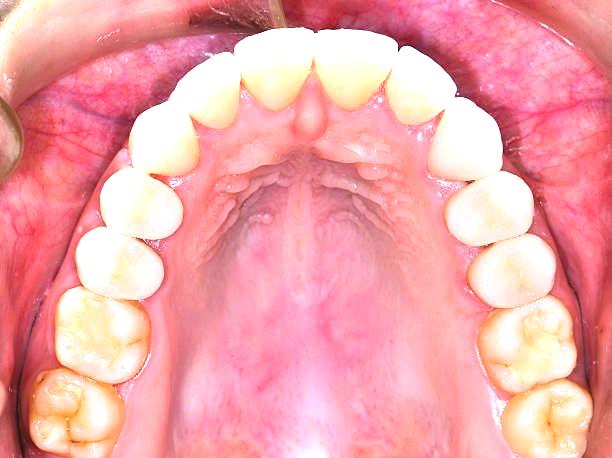
Condition: Gingivitis